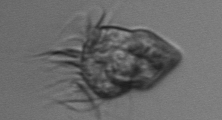
Label: Strombidium_inclinatum